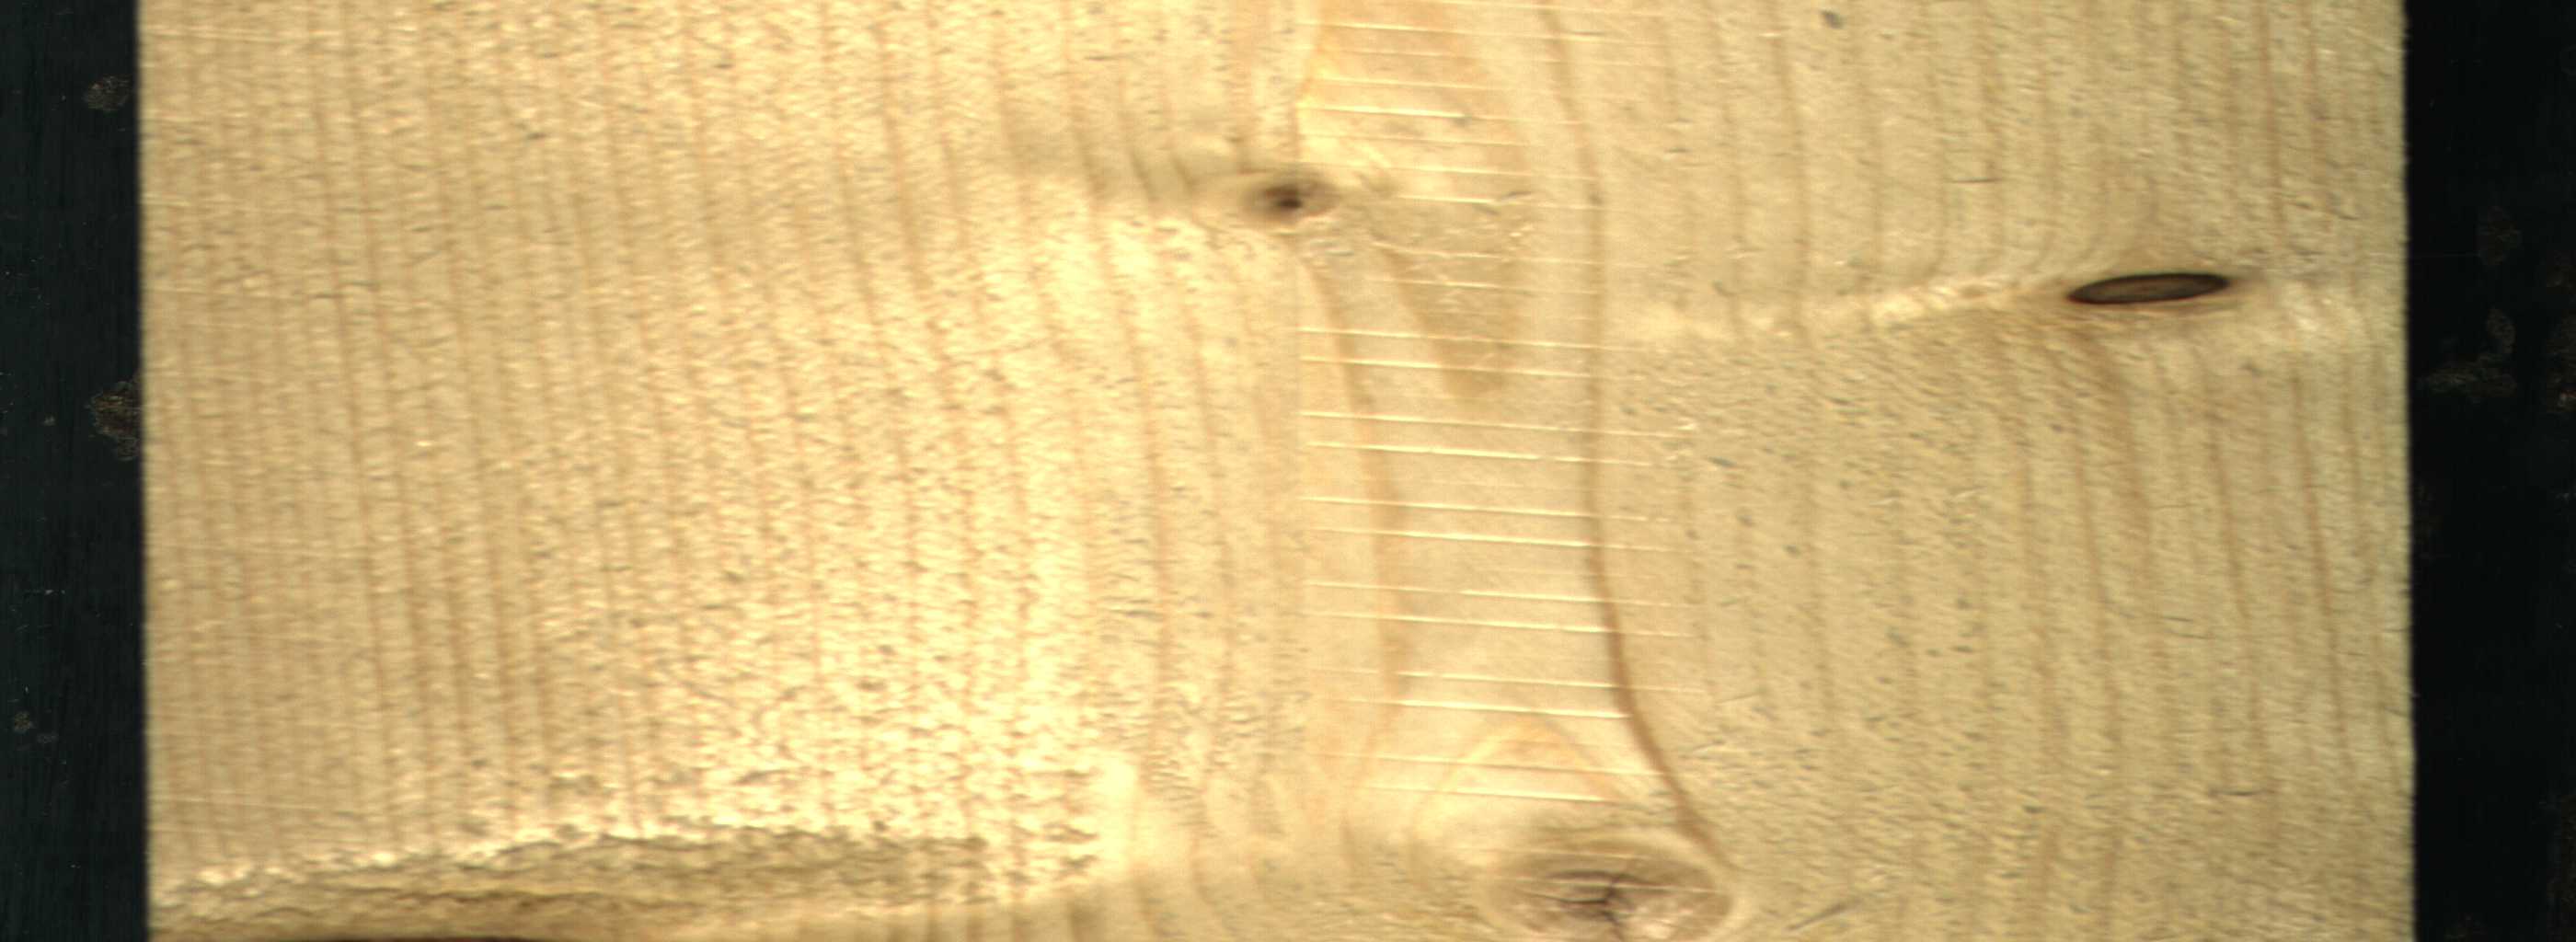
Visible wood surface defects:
knot_with_crack
Dead_Knot
Live_Knot